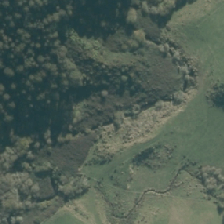
Land cover: grose_broom